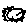
Label: sun